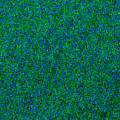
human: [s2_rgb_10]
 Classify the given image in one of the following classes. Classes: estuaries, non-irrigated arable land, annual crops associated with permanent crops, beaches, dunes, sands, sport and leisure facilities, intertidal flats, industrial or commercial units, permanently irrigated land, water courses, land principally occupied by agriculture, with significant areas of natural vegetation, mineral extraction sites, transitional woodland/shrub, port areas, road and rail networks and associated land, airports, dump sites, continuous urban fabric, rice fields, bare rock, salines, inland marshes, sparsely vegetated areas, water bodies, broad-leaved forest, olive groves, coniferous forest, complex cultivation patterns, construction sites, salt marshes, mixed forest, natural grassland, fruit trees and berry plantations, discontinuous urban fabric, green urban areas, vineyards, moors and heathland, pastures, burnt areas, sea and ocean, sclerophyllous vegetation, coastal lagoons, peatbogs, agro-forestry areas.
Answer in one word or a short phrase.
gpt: sea and ocean